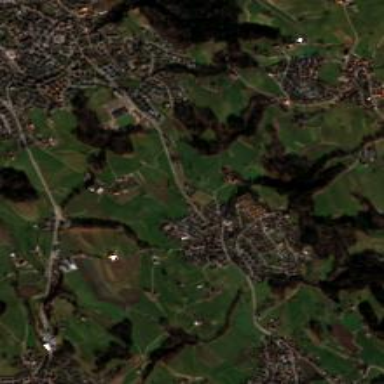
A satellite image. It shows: Small hamlet.